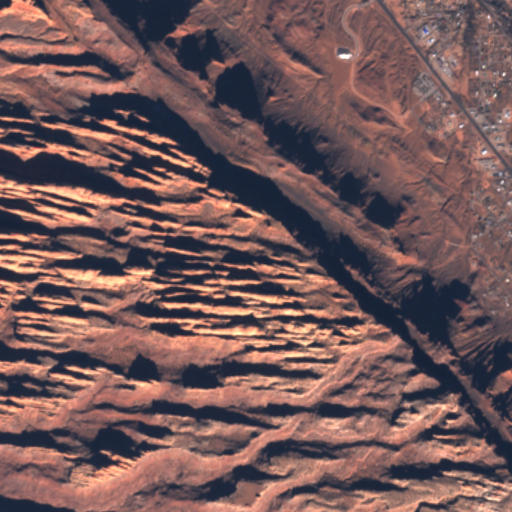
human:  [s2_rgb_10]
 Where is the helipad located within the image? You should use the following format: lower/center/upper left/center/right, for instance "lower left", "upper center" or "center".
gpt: The helipad is located in the upper right of the image.
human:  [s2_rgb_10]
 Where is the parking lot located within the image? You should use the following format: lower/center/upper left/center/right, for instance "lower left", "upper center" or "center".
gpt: The parking lot is located in the center right of the image.
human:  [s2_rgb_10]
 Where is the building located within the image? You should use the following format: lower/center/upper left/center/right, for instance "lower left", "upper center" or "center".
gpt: The building is located in the upper right of the image.
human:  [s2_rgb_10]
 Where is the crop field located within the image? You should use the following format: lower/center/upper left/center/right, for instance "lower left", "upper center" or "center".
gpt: There is no crop field in the image.